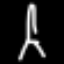
Label: The Eiffel Tower